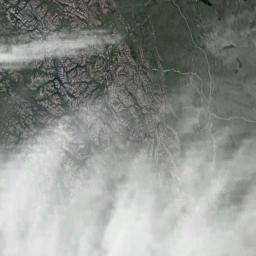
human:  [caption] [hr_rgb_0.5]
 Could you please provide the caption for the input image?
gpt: The white cloud is above green land .

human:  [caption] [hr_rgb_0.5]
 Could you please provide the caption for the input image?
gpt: A thick white cloud floats on the deep blue sea .

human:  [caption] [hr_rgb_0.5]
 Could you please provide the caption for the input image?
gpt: Large white clouds on green earth .

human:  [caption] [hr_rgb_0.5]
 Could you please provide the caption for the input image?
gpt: The stratus clouds are located above the land covered by some vegetation .

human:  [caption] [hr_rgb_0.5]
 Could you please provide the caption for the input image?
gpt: There are gauzy white clouds over some dry lands .